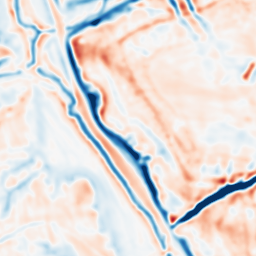
Category: multiscale
Decomposition family: dog_multiscale
Decomposition parameters: sigma_ratio: 1.4
n_scales: 3
base_sigma: 2
Upsampling method: linear_exact
Upsampling parameters: scale: 2
Upsampling scale: 2